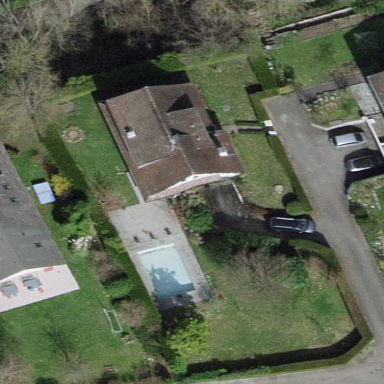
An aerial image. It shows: Garden surrounded by fence.